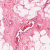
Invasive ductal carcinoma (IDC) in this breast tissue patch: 0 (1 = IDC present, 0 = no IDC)